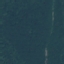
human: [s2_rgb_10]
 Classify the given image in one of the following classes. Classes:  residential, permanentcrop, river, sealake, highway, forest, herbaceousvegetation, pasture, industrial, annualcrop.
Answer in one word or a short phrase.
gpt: Forest